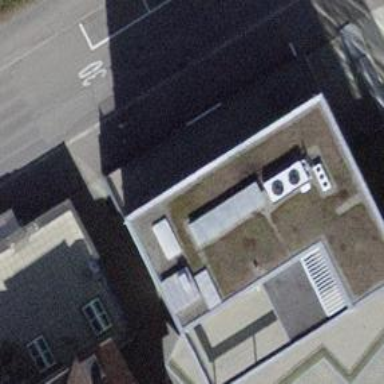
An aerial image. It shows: Bank.